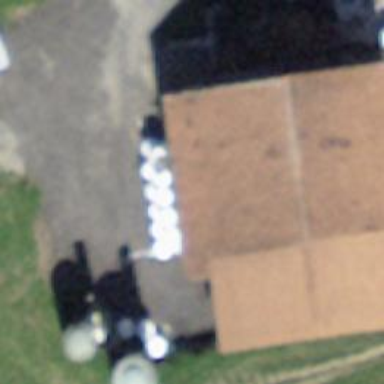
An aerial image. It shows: Barn.